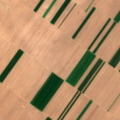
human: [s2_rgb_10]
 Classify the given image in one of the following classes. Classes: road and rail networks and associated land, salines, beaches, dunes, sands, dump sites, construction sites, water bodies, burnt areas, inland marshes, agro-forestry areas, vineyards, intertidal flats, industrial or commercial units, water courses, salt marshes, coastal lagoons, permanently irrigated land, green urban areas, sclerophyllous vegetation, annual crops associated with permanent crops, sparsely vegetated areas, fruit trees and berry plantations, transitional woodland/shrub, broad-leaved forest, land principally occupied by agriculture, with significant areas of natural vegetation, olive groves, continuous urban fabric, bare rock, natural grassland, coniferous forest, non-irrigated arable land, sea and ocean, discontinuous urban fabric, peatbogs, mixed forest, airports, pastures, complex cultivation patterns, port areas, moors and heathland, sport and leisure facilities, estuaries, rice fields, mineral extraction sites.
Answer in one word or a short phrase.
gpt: non-irrigated arable land